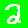
Digit: 2